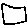
Label: square